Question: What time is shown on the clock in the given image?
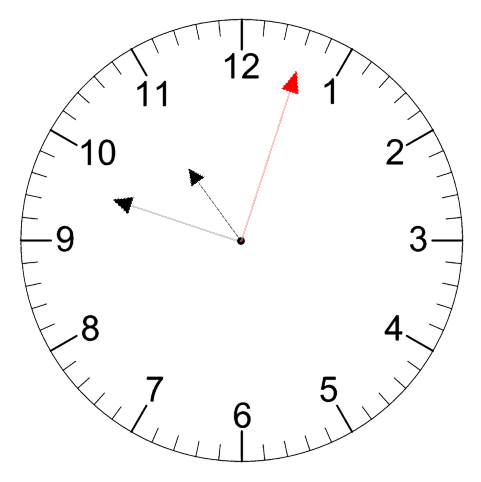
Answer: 10:48:03